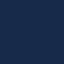
Land use / land cover: SeaLake